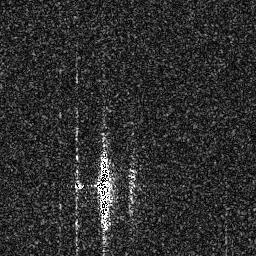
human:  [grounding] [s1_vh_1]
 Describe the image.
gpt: In the satellite image, there is  <ref>1 medium ship </ref> <box>[[35, 58, 44, 90, 0]]</box> located at bottom.